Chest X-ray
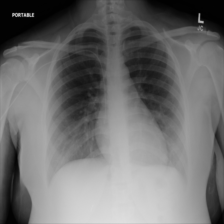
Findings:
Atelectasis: negative
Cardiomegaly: negative
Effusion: negative
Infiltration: negative
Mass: negative
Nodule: negative
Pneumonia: negative
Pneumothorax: negative
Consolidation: negative
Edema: negative
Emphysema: negative
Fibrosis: negative
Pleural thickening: negative
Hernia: negative